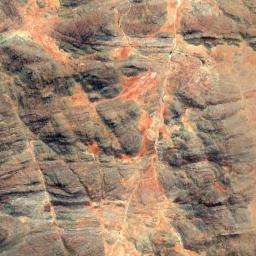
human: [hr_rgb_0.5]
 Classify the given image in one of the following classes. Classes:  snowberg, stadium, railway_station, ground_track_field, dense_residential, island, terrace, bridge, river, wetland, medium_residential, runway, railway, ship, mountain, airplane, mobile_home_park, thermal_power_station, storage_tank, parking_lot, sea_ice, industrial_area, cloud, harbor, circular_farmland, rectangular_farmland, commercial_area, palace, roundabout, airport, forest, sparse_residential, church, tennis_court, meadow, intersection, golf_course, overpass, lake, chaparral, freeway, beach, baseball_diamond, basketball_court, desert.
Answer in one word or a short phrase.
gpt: mountain